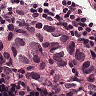
Metastatic tissue present: yes